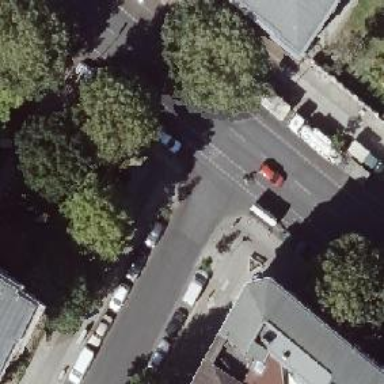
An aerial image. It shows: Unmarked road crossing with kerb extensions on both sides.